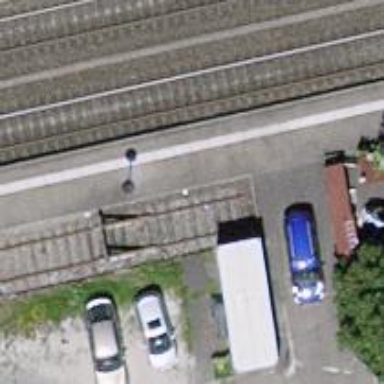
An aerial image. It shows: Single-track railway yard.